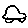
Label: car